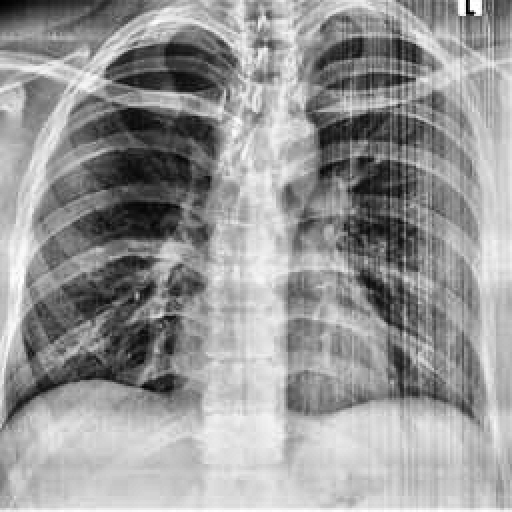
Finding: NORMAL